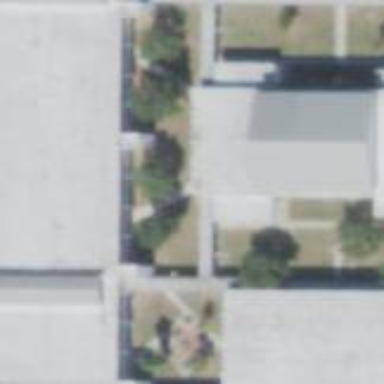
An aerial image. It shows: School building.